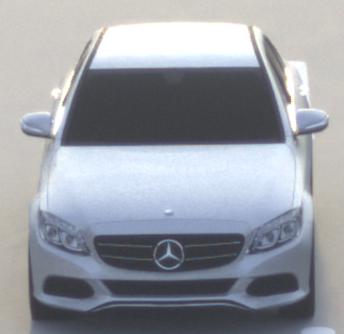
Make: Mercedes-Benz
Model: C 160
Detailed model: C-Class (205) Limousine
Model produced from: 2015/04
Model produced until: 2018/04
Doors: 4
Color: white
Road condition: dry road
Daytime: sunrise or sunset
Contrast: low contrast